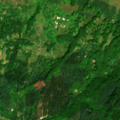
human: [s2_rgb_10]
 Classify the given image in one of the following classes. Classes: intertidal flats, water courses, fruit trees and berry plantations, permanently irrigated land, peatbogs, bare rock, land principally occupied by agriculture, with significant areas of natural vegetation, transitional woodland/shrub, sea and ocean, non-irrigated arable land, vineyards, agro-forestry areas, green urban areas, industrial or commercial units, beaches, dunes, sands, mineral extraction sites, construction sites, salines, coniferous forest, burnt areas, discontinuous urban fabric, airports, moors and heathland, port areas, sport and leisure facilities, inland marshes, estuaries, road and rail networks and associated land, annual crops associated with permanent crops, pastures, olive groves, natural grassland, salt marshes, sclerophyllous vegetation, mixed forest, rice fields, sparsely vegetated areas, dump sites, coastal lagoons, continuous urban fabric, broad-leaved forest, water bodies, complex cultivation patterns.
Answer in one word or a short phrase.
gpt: broad-leaved forest, coniferous forest, mixed forest, natural grassland, transitional woodland/shrub